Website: lowes
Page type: customer-info-address
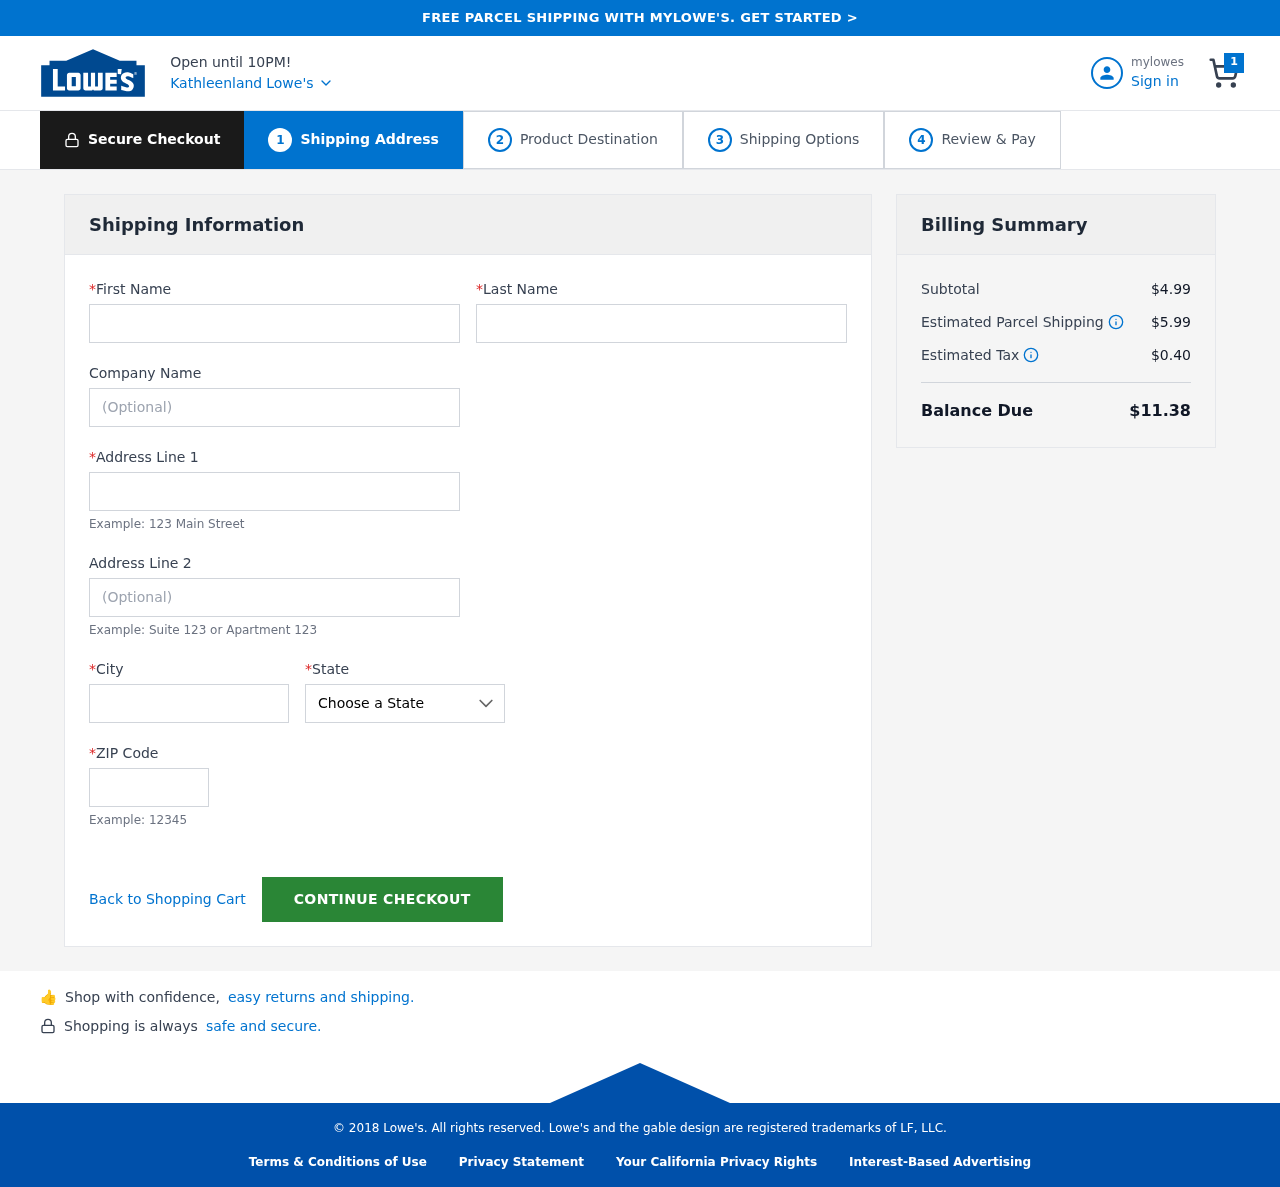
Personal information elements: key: PII_CITY
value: Kathleenland
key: PII_COMPANY
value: Harris-Young
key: PII_FIRSTNAME
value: Jason
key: PII_LASTNAME
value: Johnson
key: PII_POSTCODE
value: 06169
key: PII_STATE
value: Arkansas
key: PII_STREET
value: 405 Pham Vista Apt. 969
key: PII_STREET2
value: Suite 966
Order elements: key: ORDER_NUM_ITEMS
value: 1
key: ORDER_SUBTOTAL
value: $4.99
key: ORDER_SHIPPING_COST
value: $5.99
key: ORDER_TAX
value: $0.40
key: ORDER_TOTAL
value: $11.38